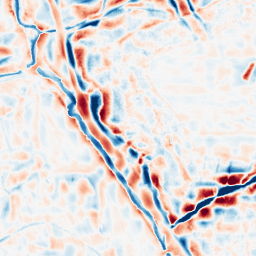
Category: wavelet
Decomposition family: wavelet_dwt
Decomposition parameters: wavelet: coif2
level: 4
Upsampling method: linear_exact
Upsampling parameters: scale: 4
Upsampling scale: 4